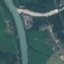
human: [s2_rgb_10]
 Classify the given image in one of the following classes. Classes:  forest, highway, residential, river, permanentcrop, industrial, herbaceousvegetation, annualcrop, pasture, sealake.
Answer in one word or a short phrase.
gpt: River